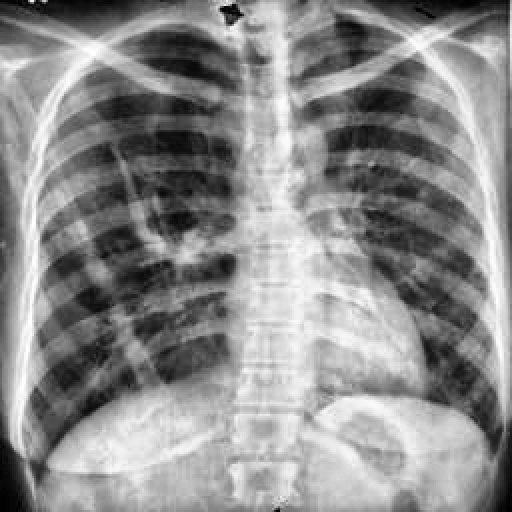
Finding: TUBERCULOSIS